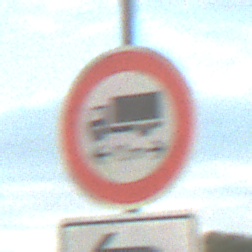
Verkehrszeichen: TatsaechlicheLaenge
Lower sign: RichtungsangabeDurchPfeile2
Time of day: SunriseSunset
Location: Outdoor (RoadRail)
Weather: PartlyCloudy
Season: NotSpecified
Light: Natural